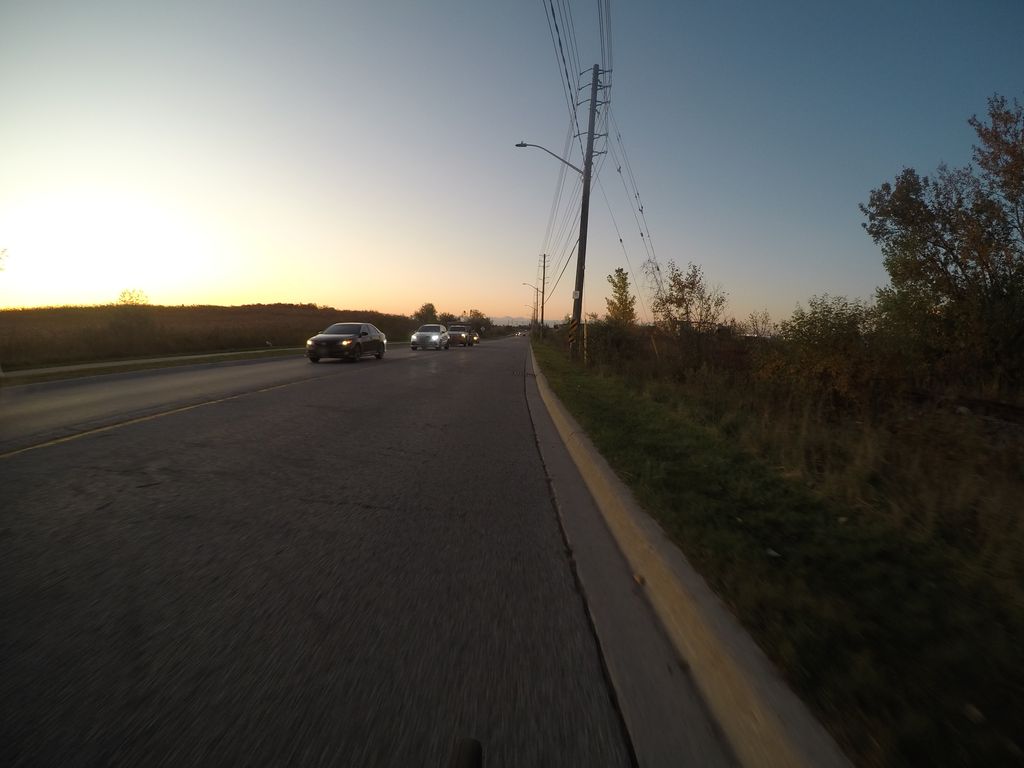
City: kitchener-waterloo